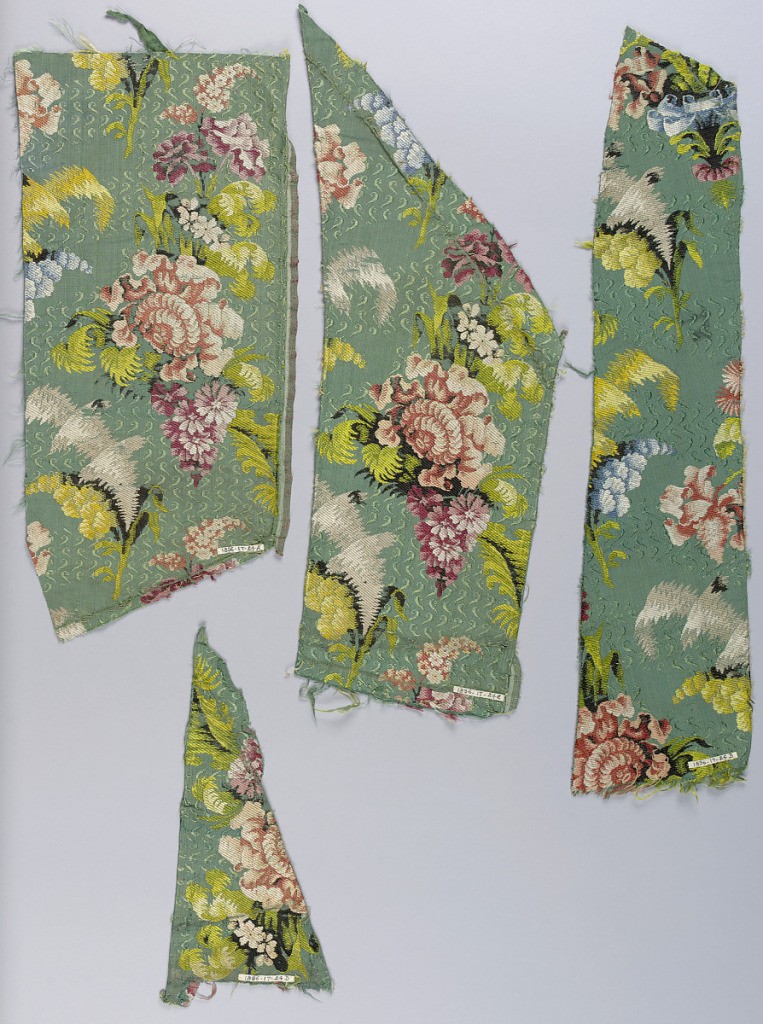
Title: Fragments
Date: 18th century
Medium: silk Technique: plain compound weave with discontinuous, supplementary weft (brocaded)
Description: Large-scale flowers and saw-toothed edged foliage on dark green background.